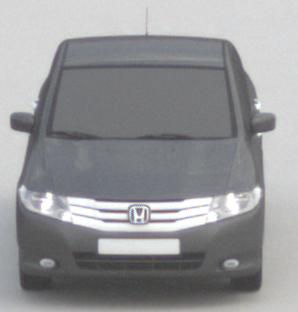
Make: Honda
Model: City
Detailed model: Gen. 6
Model produced from: 2008
Model produced until: 2013
Doors: 4
Color: gray
Road condition: dry road
Daytime: midday
Contrast: low contrast